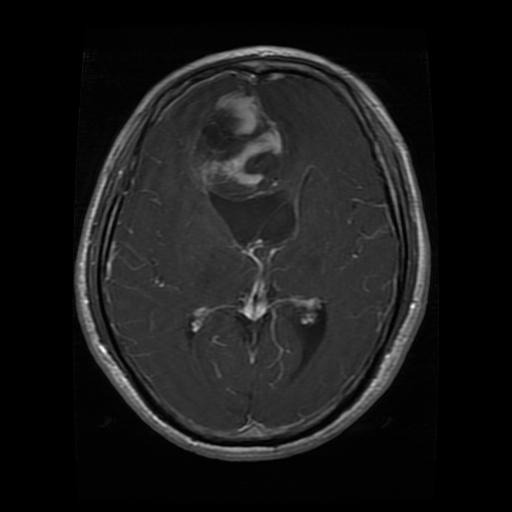
Label: glioma